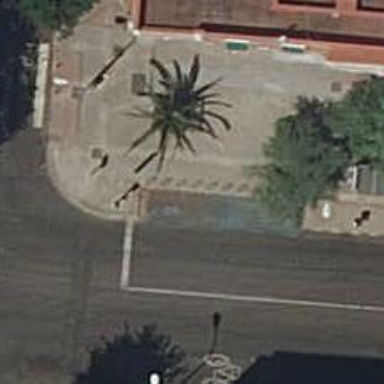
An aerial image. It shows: Motorcycle parking facility.